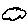
Label: cloud